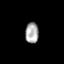
Tissue: prostate
Cell type: T cells
Senescence score: 0.3482
Nuclear area (px): 270
Mean DAPI intensity: 168.337